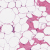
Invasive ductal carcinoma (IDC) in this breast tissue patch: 0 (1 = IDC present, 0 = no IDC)